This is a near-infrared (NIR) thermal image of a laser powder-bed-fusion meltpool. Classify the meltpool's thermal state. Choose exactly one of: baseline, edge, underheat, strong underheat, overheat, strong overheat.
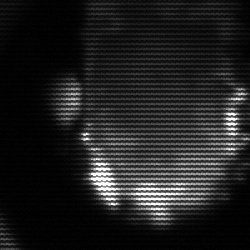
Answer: baseline